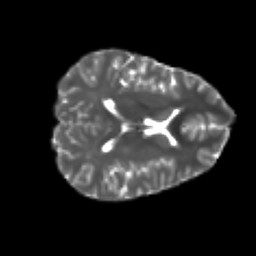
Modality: T2w
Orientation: axial
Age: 22
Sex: female
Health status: healthy
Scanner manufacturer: philips
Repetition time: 7.386 s
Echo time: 0.08599 s